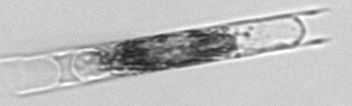
Label: Hemiaulus